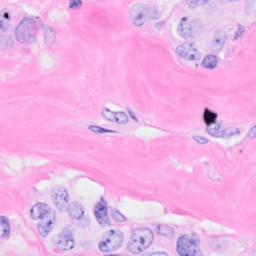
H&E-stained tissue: Breast